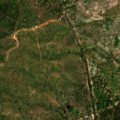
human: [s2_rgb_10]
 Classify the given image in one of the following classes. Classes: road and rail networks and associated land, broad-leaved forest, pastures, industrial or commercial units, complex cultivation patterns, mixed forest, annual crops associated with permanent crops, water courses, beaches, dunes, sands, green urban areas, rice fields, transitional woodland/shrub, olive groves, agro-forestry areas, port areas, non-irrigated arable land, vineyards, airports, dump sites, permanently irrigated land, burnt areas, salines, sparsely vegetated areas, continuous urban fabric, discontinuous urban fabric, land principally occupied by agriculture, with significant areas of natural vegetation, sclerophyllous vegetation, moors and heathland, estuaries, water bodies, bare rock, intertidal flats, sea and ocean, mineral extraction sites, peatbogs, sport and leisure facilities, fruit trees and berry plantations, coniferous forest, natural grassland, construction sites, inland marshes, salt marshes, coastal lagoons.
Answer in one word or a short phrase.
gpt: continuous urban fabric